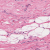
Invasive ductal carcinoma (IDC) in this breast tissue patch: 0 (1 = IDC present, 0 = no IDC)